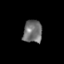
Tissue: skin
Cell type: Epithelial cells
Senescence score: 0.2379
Nuclear area (px): 425
Mean DAPI intensity: 112.452